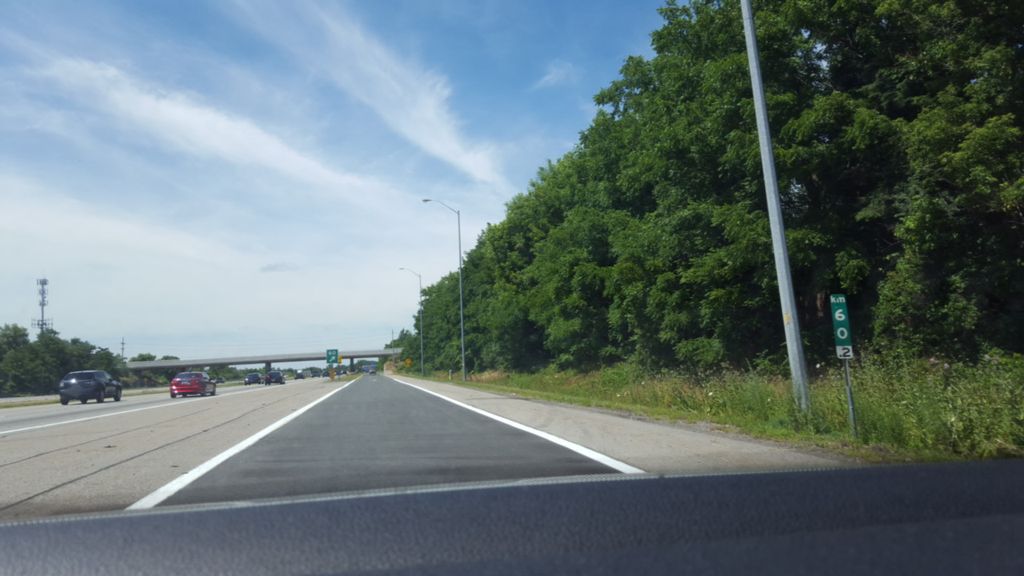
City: hamilton